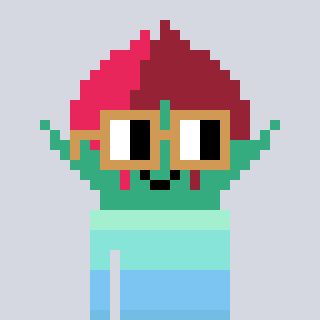
a pixel art character with square brown glasses, a rosebud-shaped head and a bege-colored body on a cool background